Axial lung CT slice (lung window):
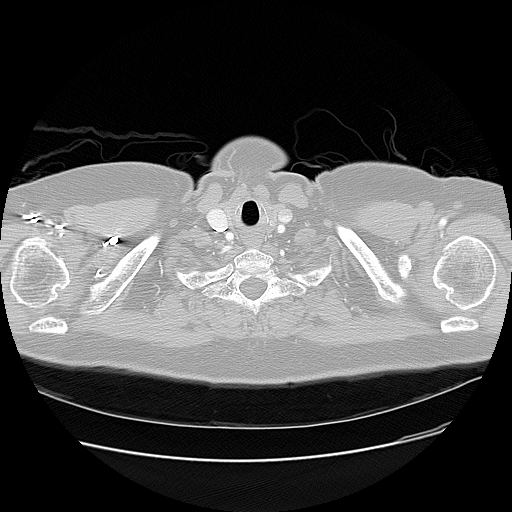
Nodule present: no